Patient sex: M
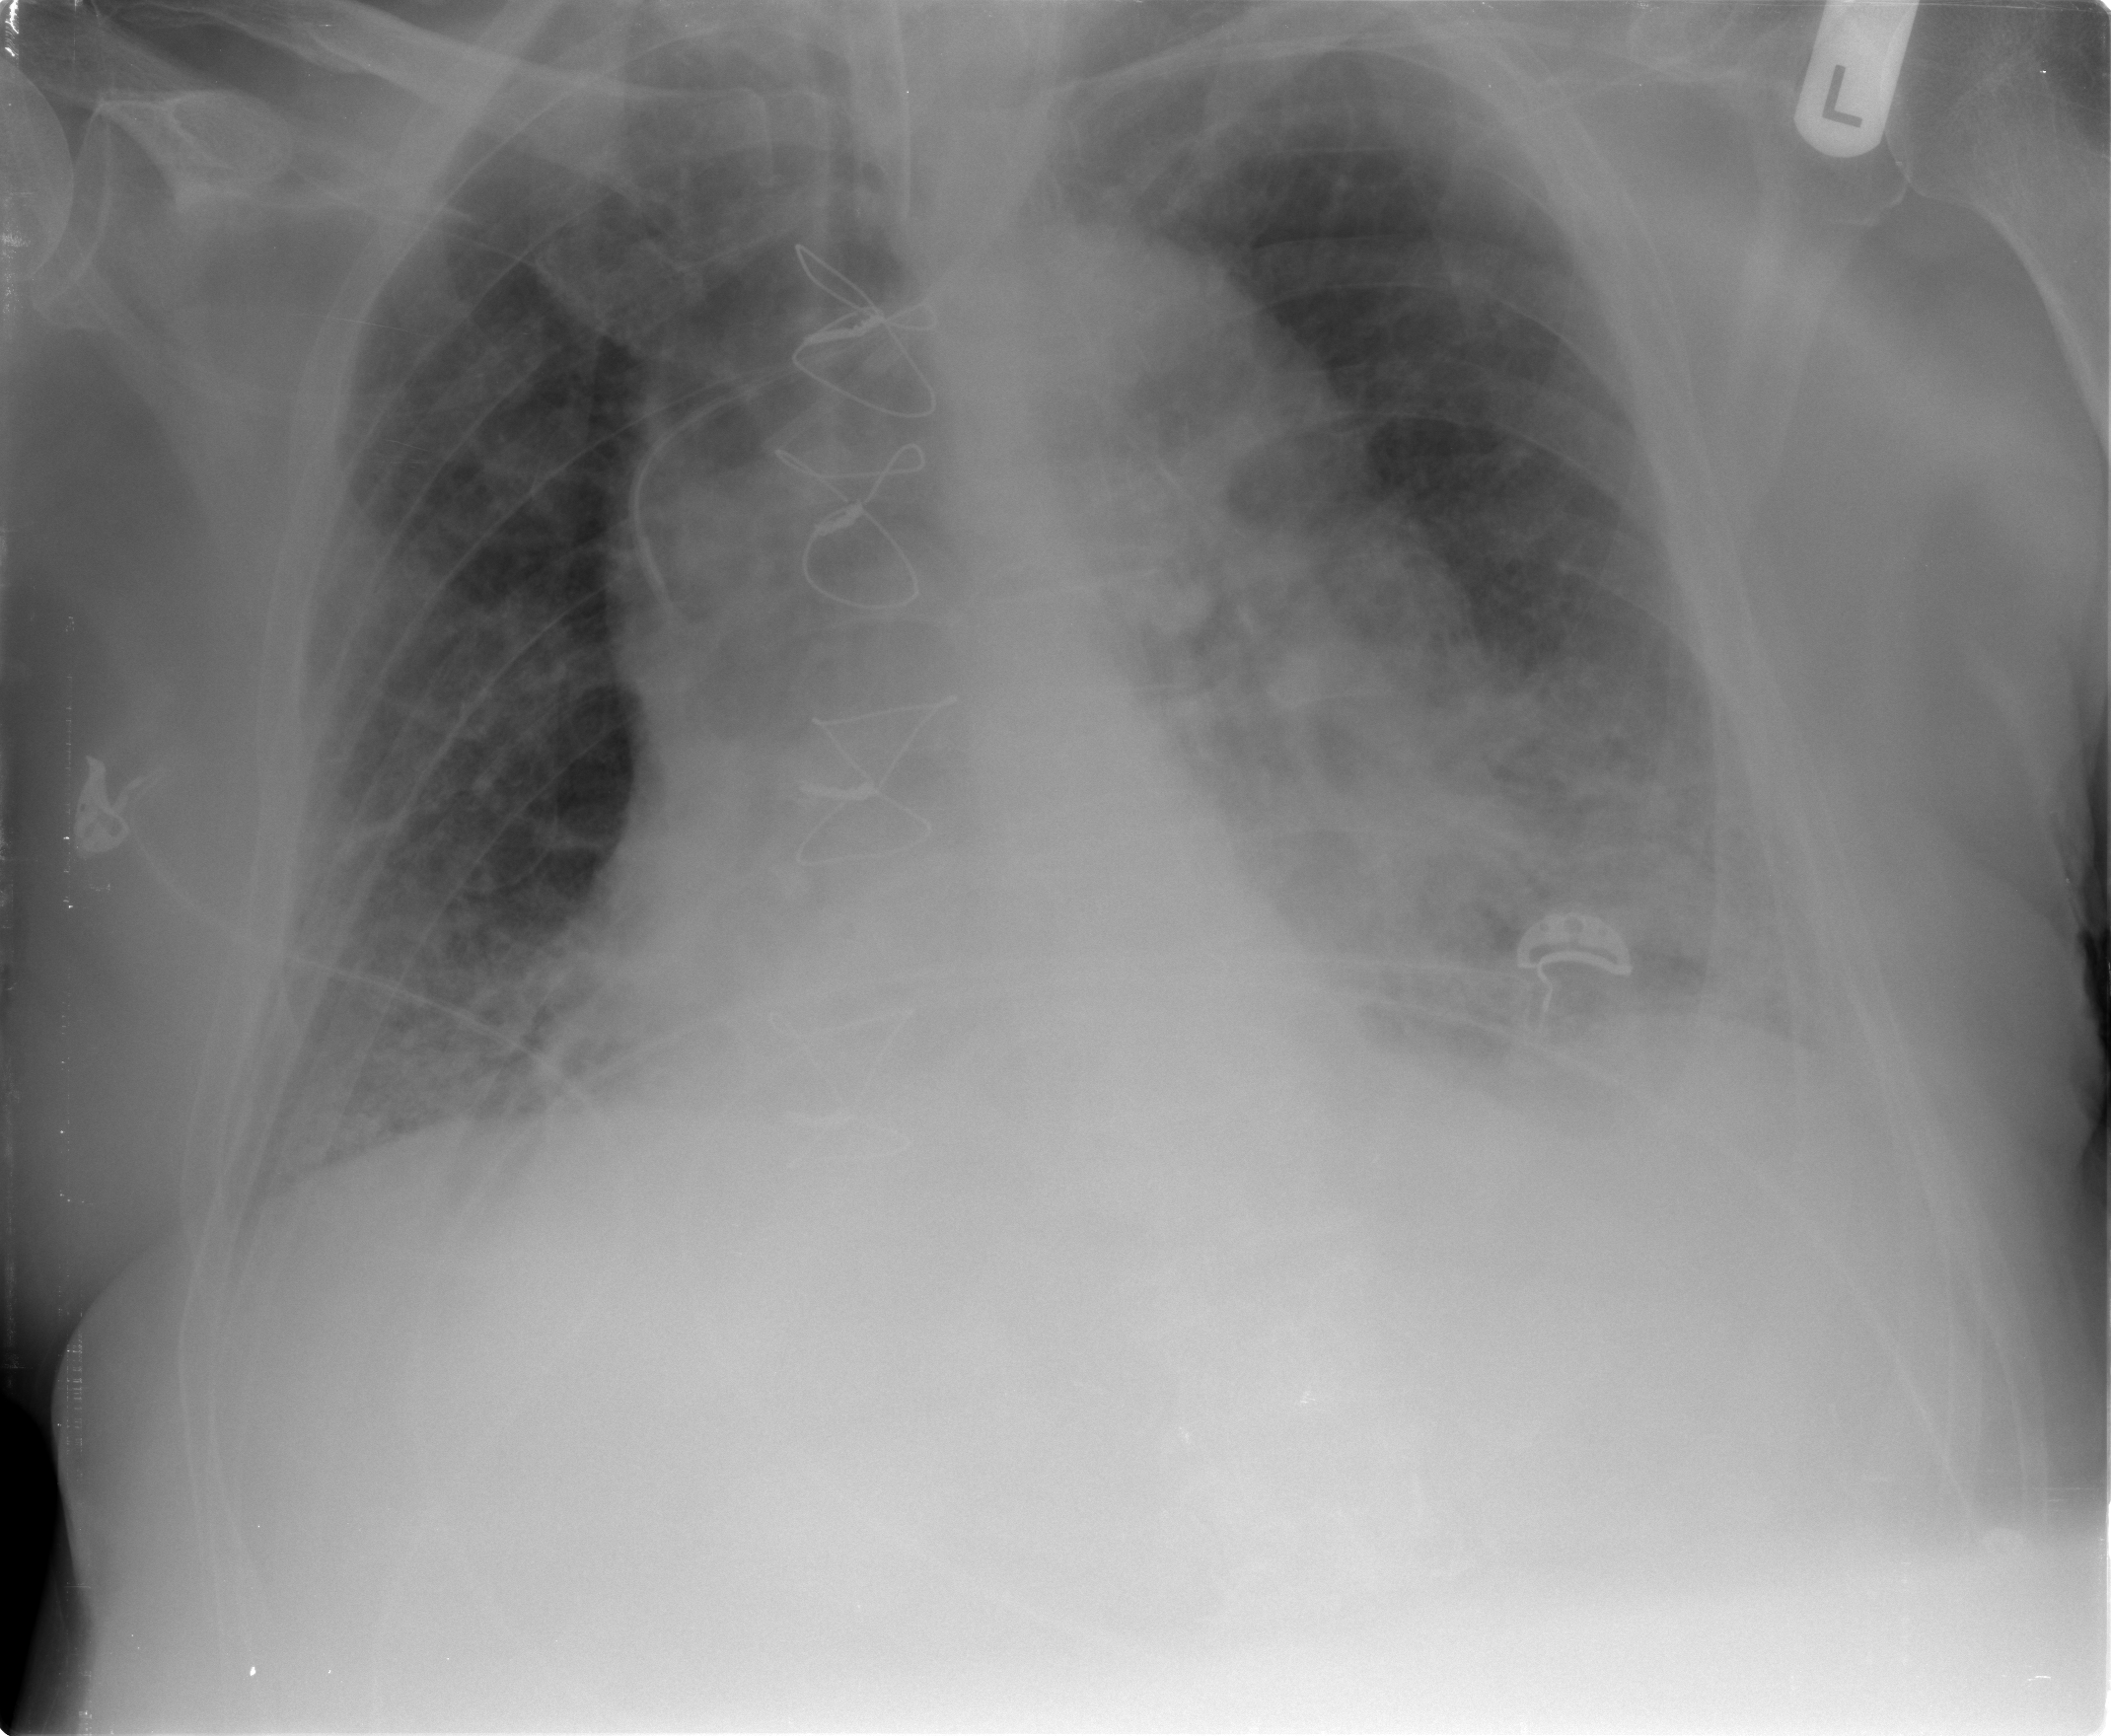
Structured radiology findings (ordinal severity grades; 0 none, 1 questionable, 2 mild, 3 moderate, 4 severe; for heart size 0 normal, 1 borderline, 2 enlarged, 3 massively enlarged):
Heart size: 0
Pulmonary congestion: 2
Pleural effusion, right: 2
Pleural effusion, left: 2
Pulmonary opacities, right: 2
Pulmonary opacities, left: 3
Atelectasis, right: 2
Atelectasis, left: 3